Field crop: tomato
Growth stage: 2
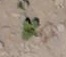
Species: solanum